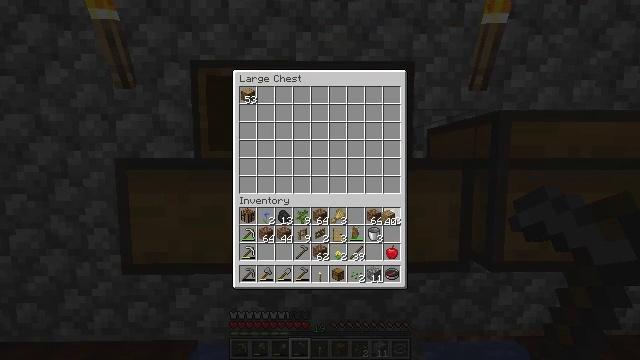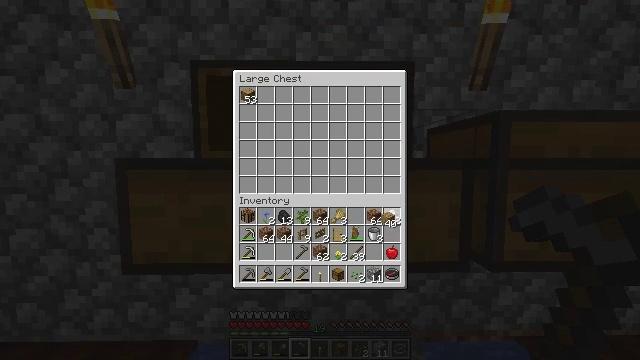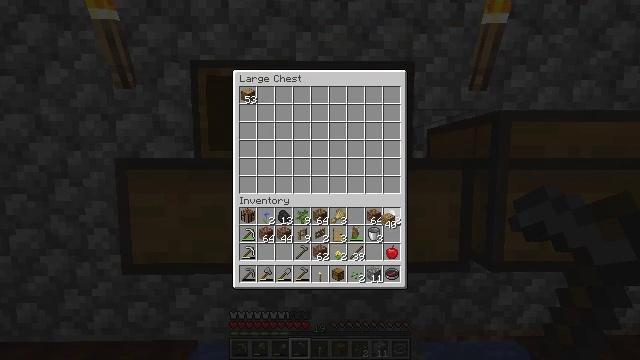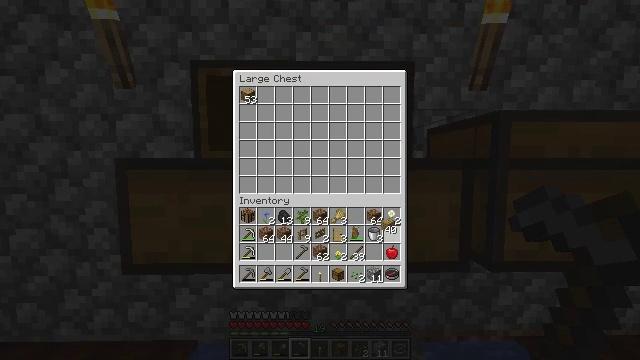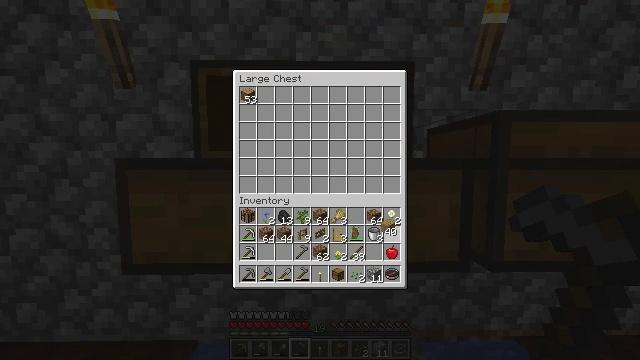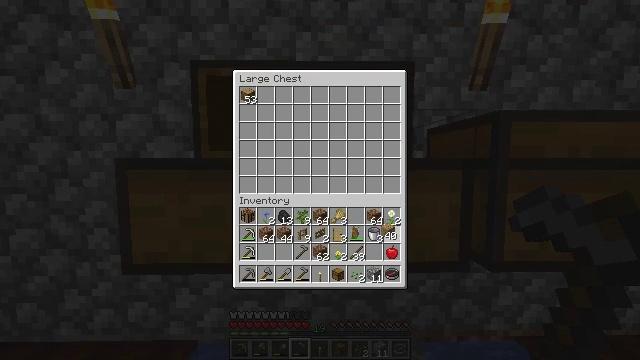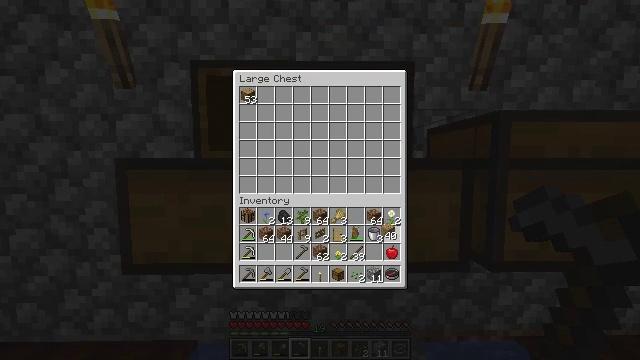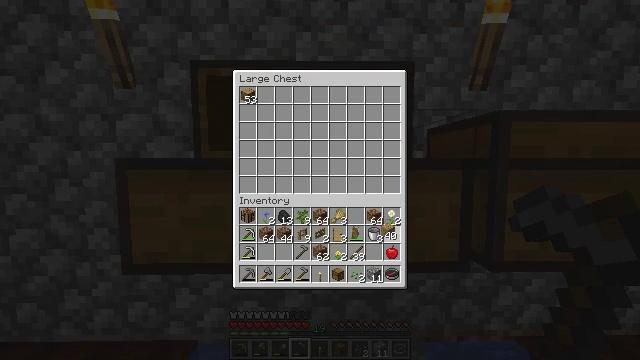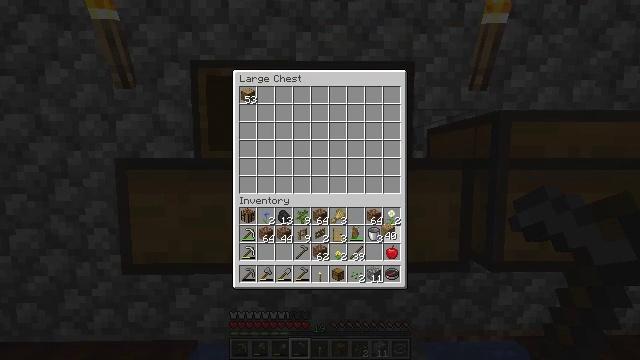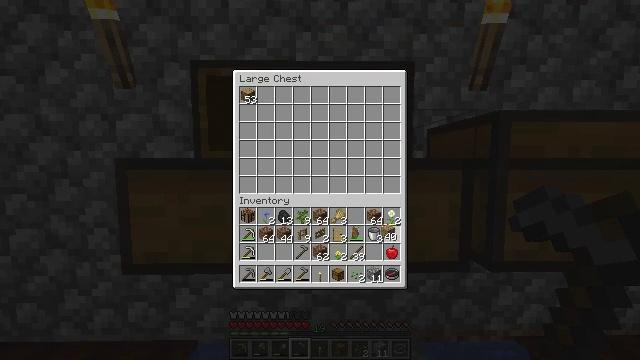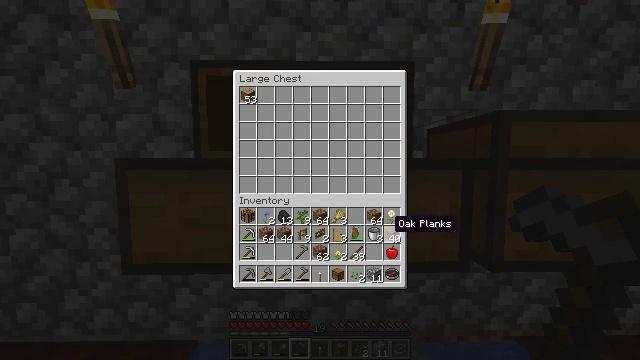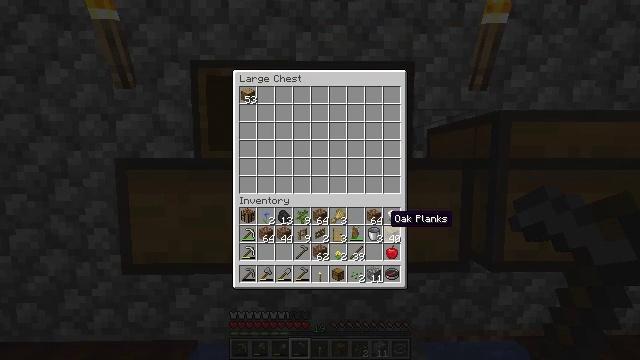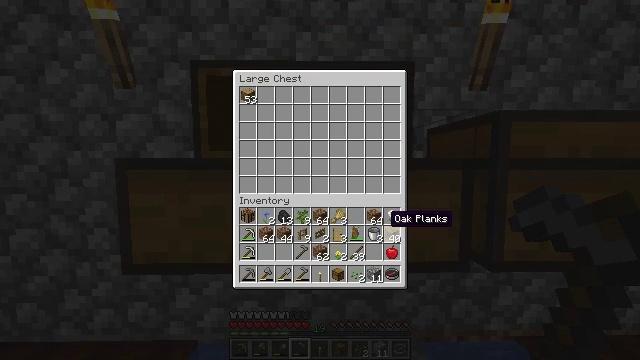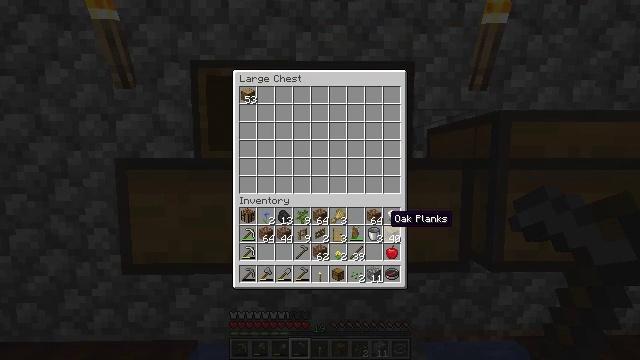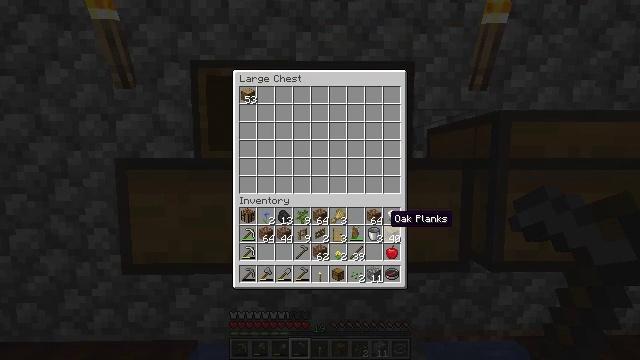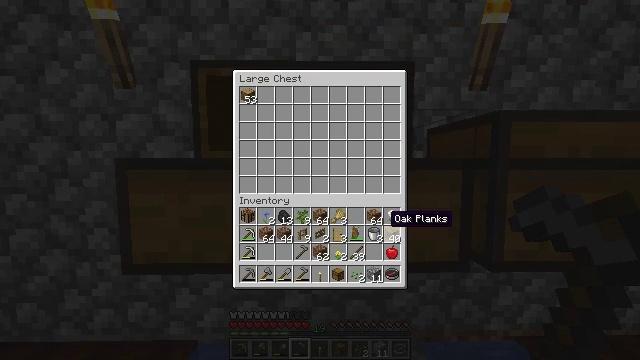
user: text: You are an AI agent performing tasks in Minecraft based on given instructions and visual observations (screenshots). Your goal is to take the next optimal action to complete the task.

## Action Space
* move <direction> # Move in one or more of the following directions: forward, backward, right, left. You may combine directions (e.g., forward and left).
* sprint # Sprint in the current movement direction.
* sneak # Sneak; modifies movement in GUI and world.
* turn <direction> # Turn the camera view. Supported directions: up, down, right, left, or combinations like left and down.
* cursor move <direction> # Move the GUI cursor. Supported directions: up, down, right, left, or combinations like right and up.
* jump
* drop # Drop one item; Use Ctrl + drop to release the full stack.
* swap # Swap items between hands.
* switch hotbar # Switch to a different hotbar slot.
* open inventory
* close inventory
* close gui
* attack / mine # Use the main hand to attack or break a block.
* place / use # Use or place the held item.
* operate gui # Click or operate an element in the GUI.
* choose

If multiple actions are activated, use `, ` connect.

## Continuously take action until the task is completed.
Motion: motion action
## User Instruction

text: Harvest the oxeye daisy.
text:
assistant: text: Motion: no_op
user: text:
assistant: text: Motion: no_op
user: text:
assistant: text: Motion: no_op
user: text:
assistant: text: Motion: no_op
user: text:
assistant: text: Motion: no_op
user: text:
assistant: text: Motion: no_op
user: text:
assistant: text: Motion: no_op
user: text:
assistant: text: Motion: operate gui
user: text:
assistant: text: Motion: operate gui
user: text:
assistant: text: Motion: no_op
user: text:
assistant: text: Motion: no_op
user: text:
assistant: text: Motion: no_op
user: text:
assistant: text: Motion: no_op
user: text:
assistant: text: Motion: no_op
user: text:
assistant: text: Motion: no_op
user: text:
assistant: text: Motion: no_op
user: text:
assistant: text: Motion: cursor move left
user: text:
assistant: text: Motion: no_op
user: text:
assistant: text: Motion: no_op
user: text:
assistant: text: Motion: no_op
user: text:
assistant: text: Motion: no_op
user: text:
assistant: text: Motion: no_op
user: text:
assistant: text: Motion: cursor move left
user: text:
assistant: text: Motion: cursor move left
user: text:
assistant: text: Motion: no_op
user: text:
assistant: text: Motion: no_op
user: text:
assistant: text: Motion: no_op
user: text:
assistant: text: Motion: no_op
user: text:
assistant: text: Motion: no_op
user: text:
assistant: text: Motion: cursor move right and down